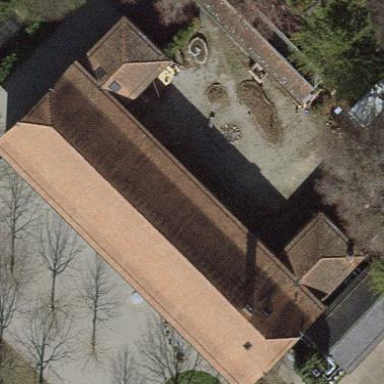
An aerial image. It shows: Civic building with gabled roof.